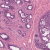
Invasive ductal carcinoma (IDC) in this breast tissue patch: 0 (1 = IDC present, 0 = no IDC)